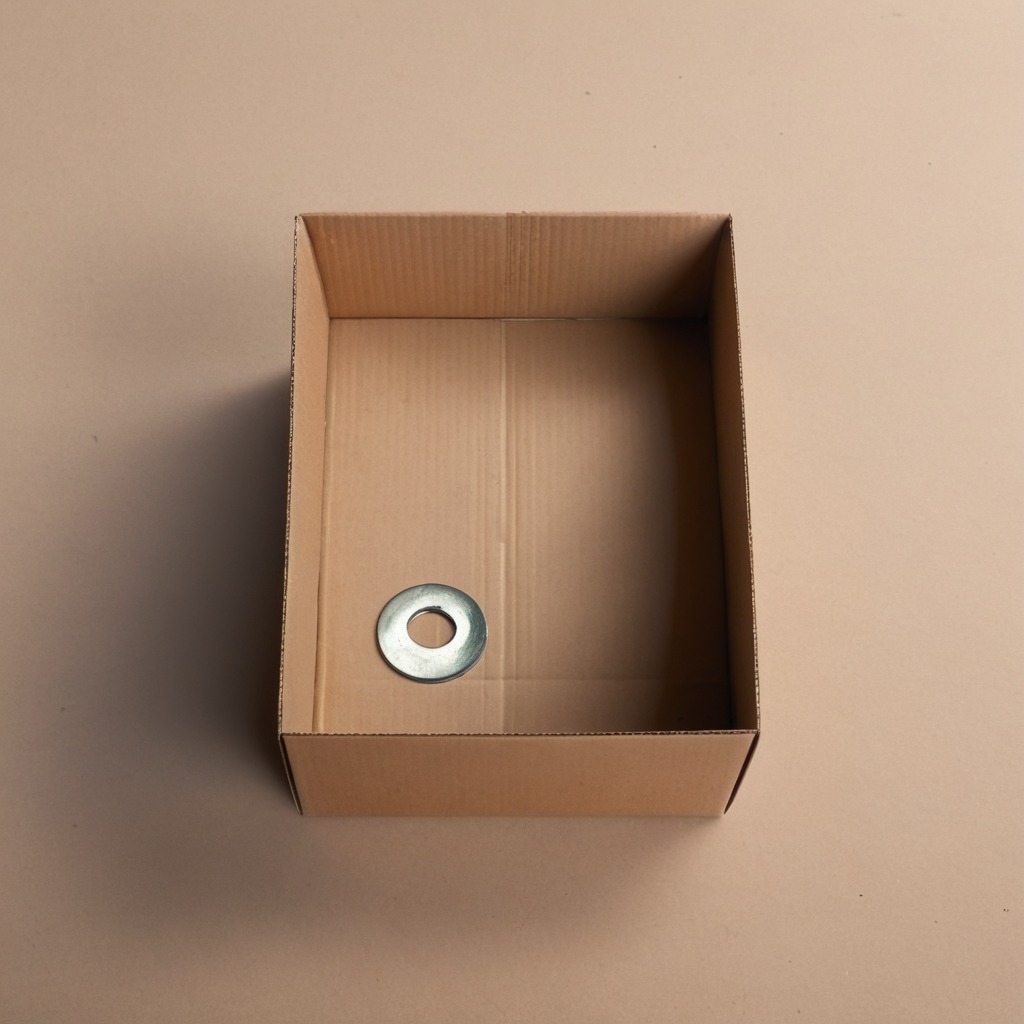
A flat metal washer lying on a clean dry cardboard box surface in an outdoor workshop during daytime bright natural light soft shadows slightly creased but